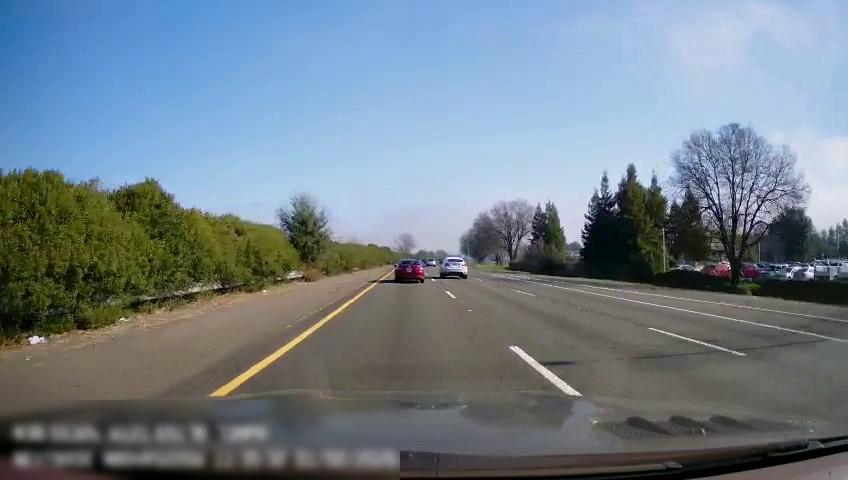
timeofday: Day
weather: Sunny
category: Drivable Space
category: Vehicles | Car
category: Vehicles | SUV
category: Vehicles | SUV
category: Lanes | Current Lane
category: Lanes | Current Lane
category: Lanes | Alternate Lane
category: Lanes | Alternate Lane
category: Lanes | Alternate Lane